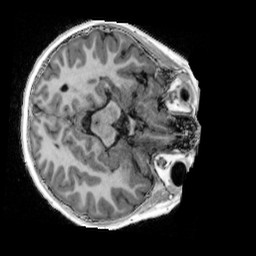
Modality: UNIT1_denoised
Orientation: axial
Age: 9
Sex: male
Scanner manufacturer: siemens
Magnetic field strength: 3 T
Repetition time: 4 s
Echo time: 0.00303 s